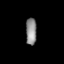
Tissue: lung
Cell type: Epithelial cells
Senescence score: 0.1836
Nuclear area (px): 287
Mean DAPI intensity: 140.105